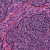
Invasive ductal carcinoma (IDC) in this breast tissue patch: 1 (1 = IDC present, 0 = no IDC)